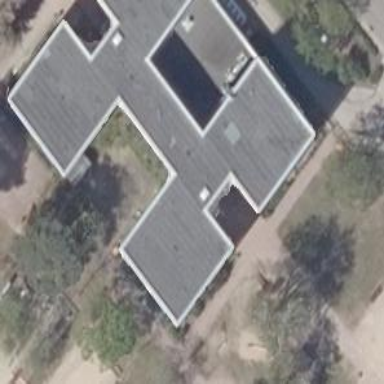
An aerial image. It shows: Kindergarten housed in school building.